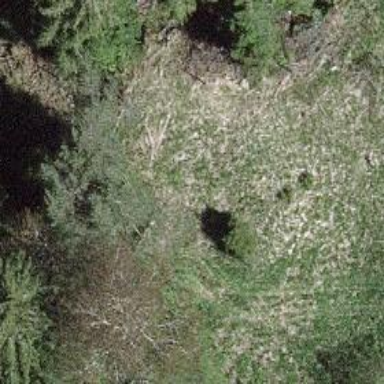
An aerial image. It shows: Beautiful tree in nature.